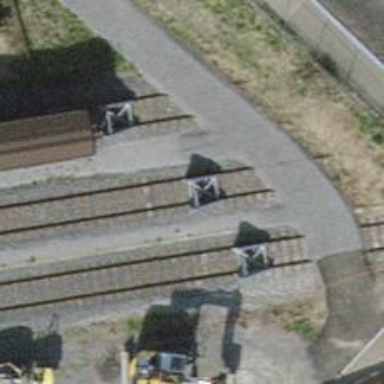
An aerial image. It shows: Railway buffer stop.